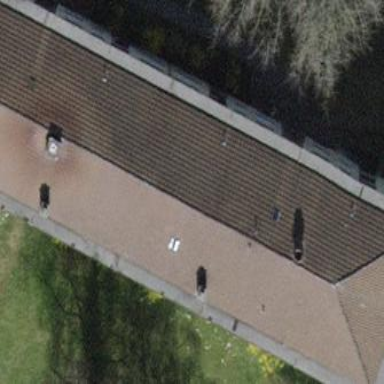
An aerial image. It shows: Flat-roofed apartment building.